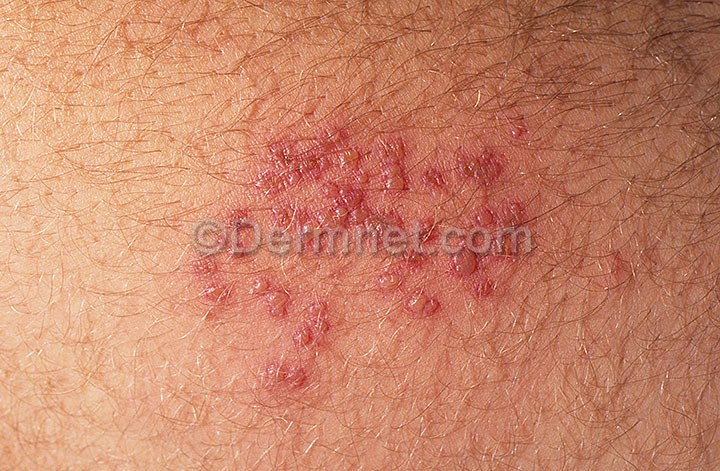
Disease: Warts Molluscum and other Viral Infections